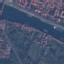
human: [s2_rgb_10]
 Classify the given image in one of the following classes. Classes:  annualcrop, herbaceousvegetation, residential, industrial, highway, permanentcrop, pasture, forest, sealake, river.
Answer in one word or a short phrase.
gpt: River